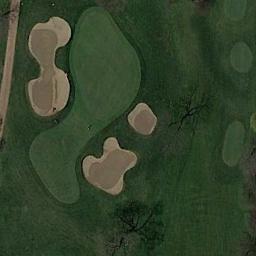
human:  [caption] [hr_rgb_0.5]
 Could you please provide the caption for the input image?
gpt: There are several bunkers and a trail and trees on a large green lawn on the golf course .

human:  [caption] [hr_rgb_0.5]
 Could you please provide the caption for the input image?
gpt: There are six bunkers scattered along the road .

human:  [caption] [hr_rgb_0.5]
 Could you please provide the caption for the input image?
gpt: There is a road next to the golf course .

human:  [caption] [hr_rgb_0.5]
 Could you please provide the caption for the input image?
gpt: The golf course has some putting greens, Fairways and three sandpits .

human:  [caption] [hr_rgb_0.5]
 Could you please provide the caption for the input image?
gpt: There are three bunkers and two withered trees on the golf course .